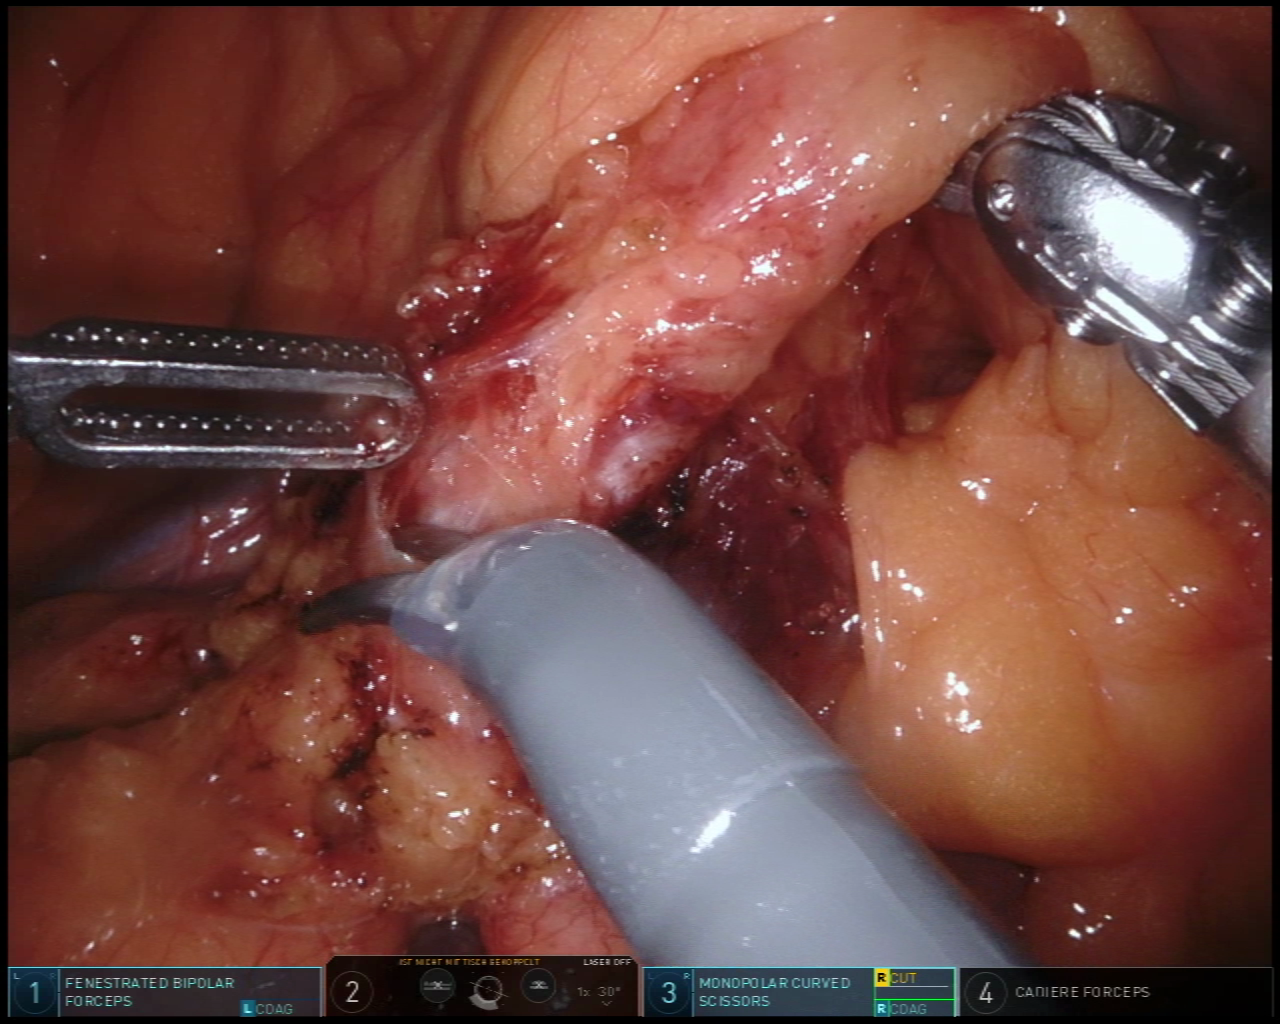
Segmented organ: intestinal_veins
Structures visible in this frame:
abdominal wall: no
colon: no
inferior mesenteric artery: yes
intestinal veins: yes
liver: no
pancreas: no
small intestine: no
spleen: no
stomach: no
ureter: no
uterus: no
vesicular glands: no